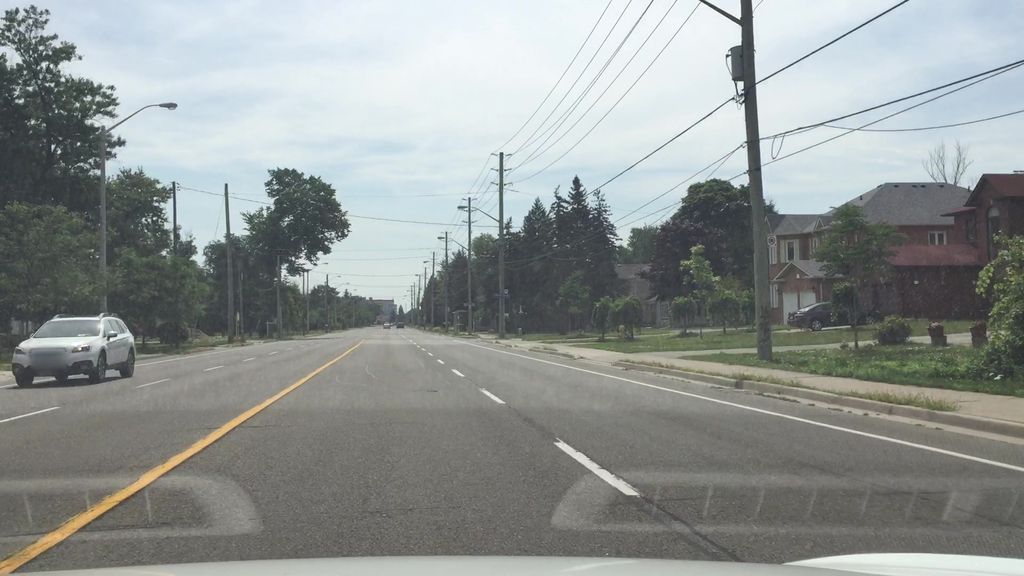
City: toronto